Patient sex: M
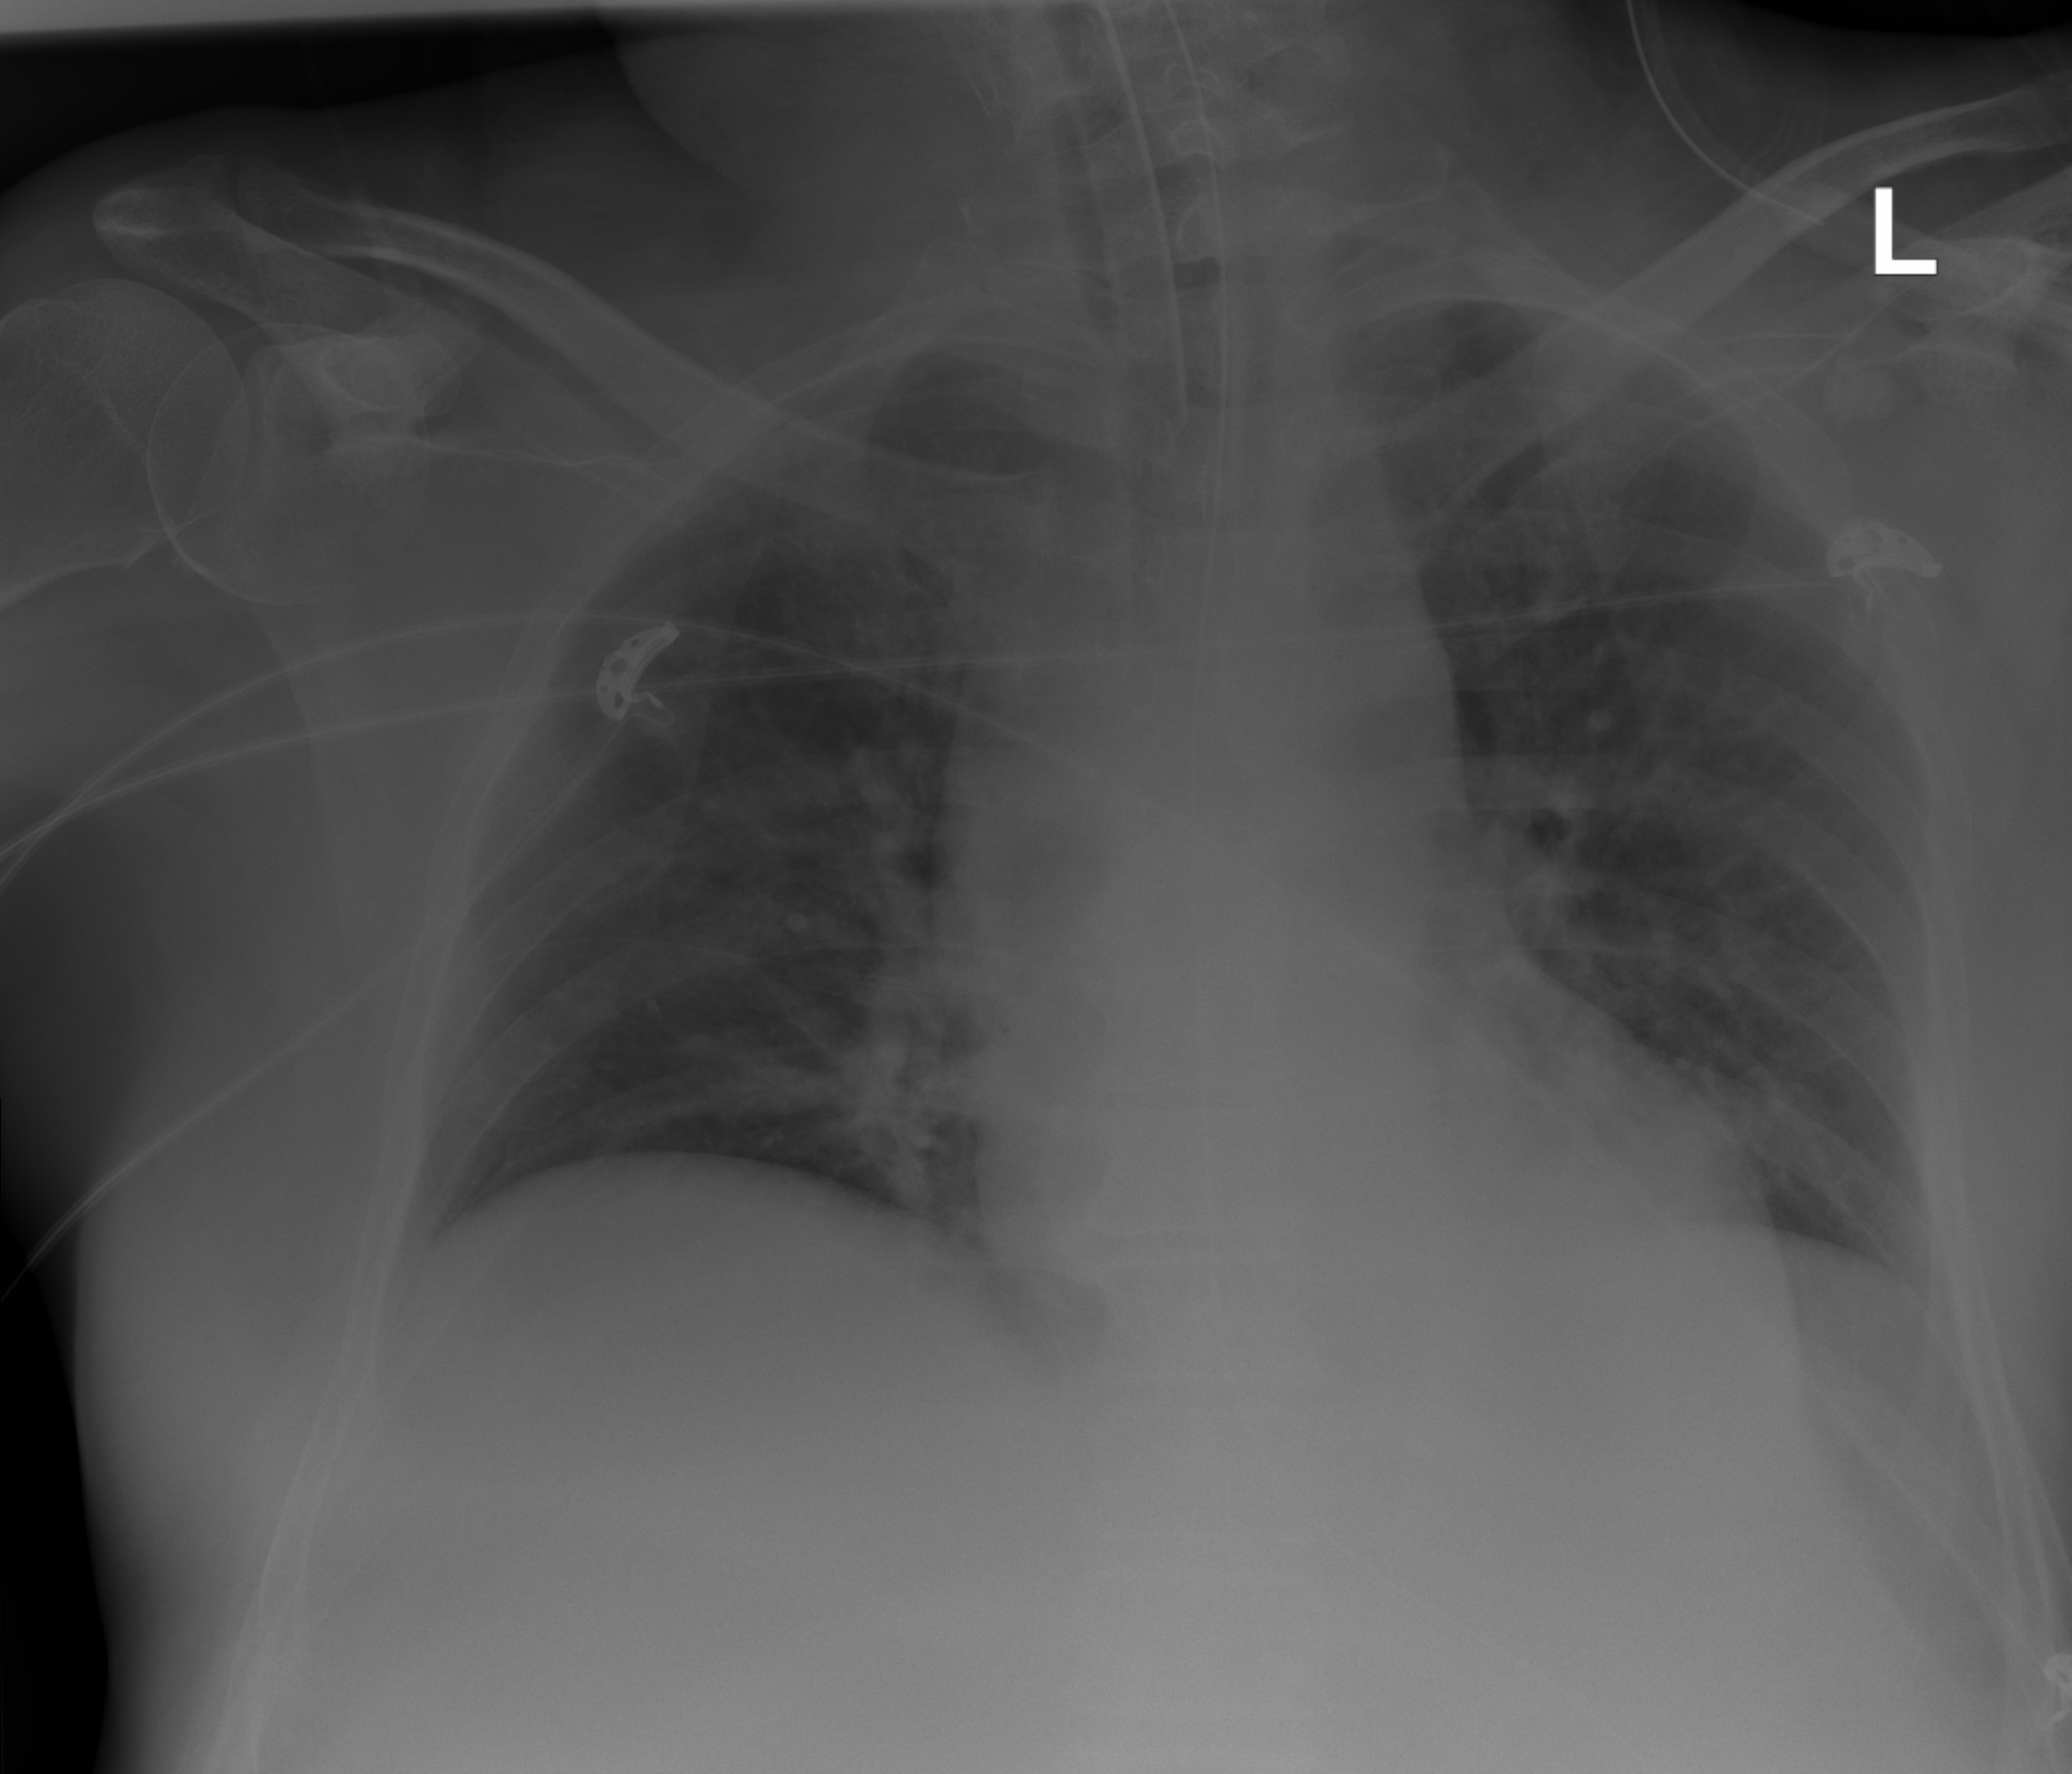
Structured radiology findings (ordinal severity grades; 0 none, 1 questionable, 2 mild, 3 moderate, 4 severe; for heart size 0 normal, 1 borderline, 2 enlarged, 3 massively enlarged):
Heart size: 0
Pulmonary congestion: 0
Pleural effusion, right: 0
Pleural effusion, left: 0
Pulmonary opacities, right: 0
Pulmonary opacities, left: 2
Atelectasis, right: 0
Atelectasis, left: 0